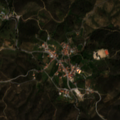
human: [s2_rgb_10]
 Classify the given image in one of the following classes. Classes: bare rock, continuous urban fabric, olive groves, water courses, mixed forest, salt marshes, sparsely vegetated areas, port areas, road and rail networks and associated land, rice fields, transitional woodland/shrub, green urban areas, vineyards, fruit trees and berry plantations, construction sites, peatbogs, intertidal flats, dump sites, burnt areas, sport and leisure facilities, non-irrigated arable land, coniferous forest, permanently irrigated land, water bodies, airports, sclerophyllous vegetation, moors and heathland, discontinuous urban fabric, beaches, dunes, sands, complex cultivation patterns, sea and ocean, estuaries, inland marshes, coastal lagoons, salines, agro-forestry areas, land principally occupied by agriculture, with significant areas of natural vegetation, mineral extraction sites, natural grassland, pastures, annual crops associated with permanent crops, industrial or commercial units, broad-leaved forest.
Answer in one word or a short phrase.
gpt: complex cultivation patterns, land principally occupied by agriculture, with significant areas of natural vegetation, agro-forestry areas, broad-leaved forest, transitional woodland/shrub